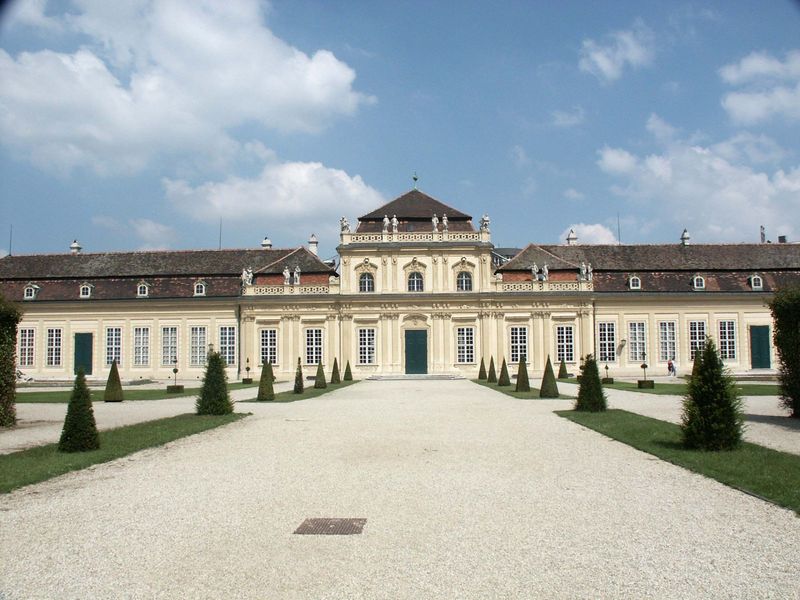
Titel: Unteres Belvedere
Künstler: Johann Lukas von Hildebrandt
Standort: Wien (EU - AUT)
Schlagwörter: baum, blau, himmel, wolken, bäume, gelb, grün, fenster, tür, dach, park, rasen, schloss, architektur, busch, büsche, adel, schornstein, garten, deutschland, bäumchen, sommer, fassade, türen, allee, hecke, hof, figuren, französisch, kies, kaiser, könig, symmetrie, tor, foto, dachfenster, symmetrisch, portal, skulpturen, herzog, chiemsee, auffahrt, wien, buchs, barockgarten, barrock, buchsbaum, bux, buxbaum, wölkchen, französischer garten, femster, geschottert, pux, puxbaum